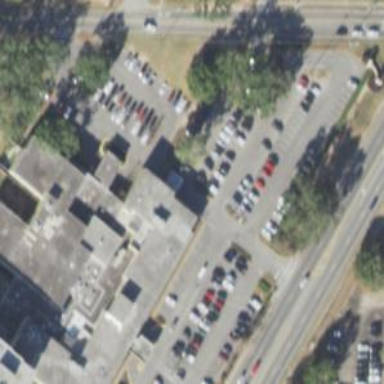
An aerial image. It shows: Parking space.